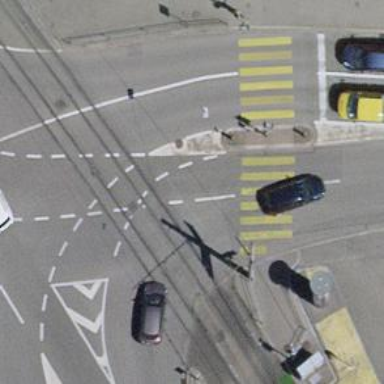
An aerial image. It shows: Tram level crossing on railway.